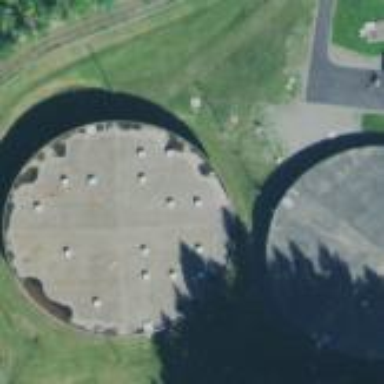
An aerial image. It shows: Water tank constructed by man.